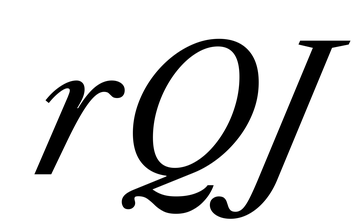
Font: LibreCaslonText-Italic_Italic